Question: I use <URL> to run my Hive queries and I have a performance issue while running hive version 0.13.1.
The newer version of hive took around 5 minutes for running 10 rows of data. But the same script for 230804 rows is taking 2 days and is still running. What should I do to analyze and fix the problem?
Sample Data:
'''
hive> describe foo;
OK
orderno string
Time taken: 0.101 seconds, Fetched: 1 row(s)
'''
> Sample data for table1:
'''
hive>select * from foo;
OK
<PHONE>
<PHONE>
<PHONE>
<PHONE>
'''
'''
hive> describe de_geo_ip_logs;
OK
id bigint
startorderno bigint
endorderno bigint
itemcode int
Time taken: 0.047 seconds, Fetched: 4 row(s)
'''
> Sample data for Table 2:
'''
hive> select * from bar;
127698025 417880320 417880575 306
127698025 <PHONE> <PHONE> 584
127698025 <PHONE> <PHONE> 269
127698025 <PHONE> <PHONE> 163
'''
'''
SELECT b.itemcode
FROM foo a, bar b
WHERE a.orderno BETWEEN b.startorderno AND b.endorderno;
'''

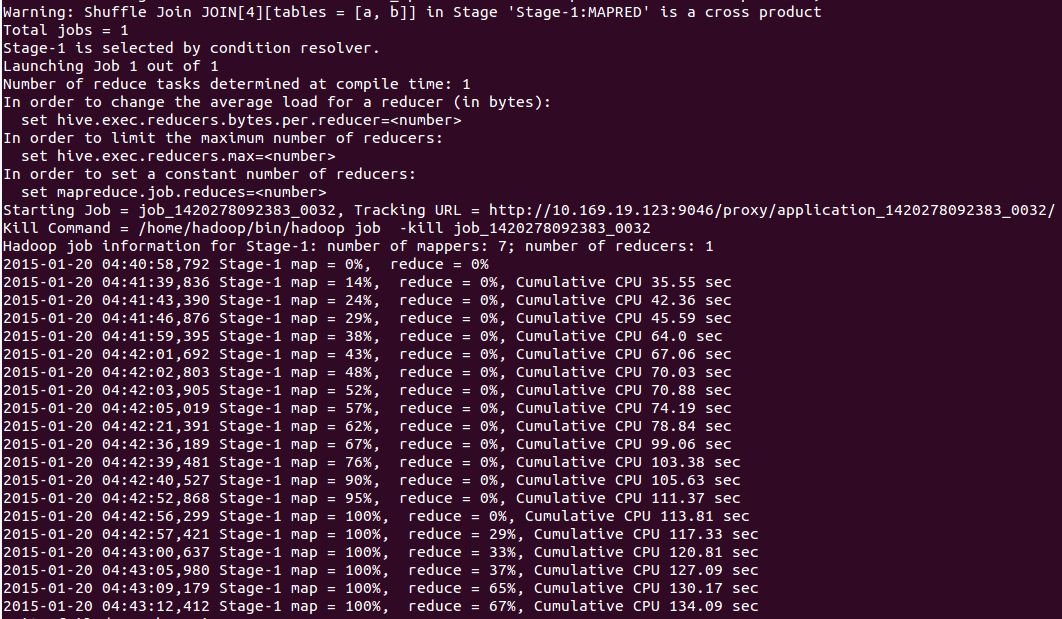
Answer: In the very top of your Hive log output, it states "Warning: Shuffle Join JOIN[4][Tables a, b] in Stage 'Stage-1 Mapred' is a cross product."
EDIT:
A 'cross product' or Cartesian product is a join without conditions, which returns every row in the 'b' table, for every row in the 'a' table. So, if you take an example of 'a' is 5 rows, and 'b' is 10 rows, you get the product, or, 5 multiplied by 10 = 50 rows returned. There will be a lot of rows that are completely 'null' for one or the other tables.
Now, if you have a table 'a' of 20,000 rows and join it to another table 'b' of 500,000 rows, you are asking the SQL engine to return to you a data set 'a, b' of 10,000,000,000 rows, and then perform the BETWEEN operation on the 10-million rows.
So, if you drop the number of 'b' rows, you see you will get more benefit than the 'a' - in your example, if you can filter the ip_logs table, table 2, since I am making a guess that it has more rows than your order number table, it will cut down on the execution time.
END EDIT
You're forcing the execution engine to work through a Cartesian product by not specifying a condition for the join. It's having to scan all of table a over and over. With 10 rows, you will not have a problem. With 20k, you are running into dozens of map/reduce waves.
Try this query:
'''
SELECT b.itemcode
FROM foo a JOIN bar b on <SomeKey>
WHERE a.orderno BETWEEN b.startorderno AND b.endorderno;
'''
But I'm having trouble figuring out what column your model will allow joining on. Maybe the data model for this expression could be improved? It may just be me not reading the sample clearly.
Either way, you need to filter the number of comparisons BEFORE the where clause. Other ways I have done this in Hive is to make a view with a smaller set of data, and join/match the view instead of the original table.